Interaction volume radius: 5 \u00c5
Interaction volume height: 30 \u00c5
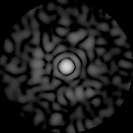
Disorder parameter: 0.8201